Interaction volume radius: 5 \u00c5
Interaction volume height: 10 \u00c5
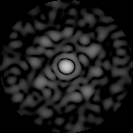
Disorder parameter: 0.8684